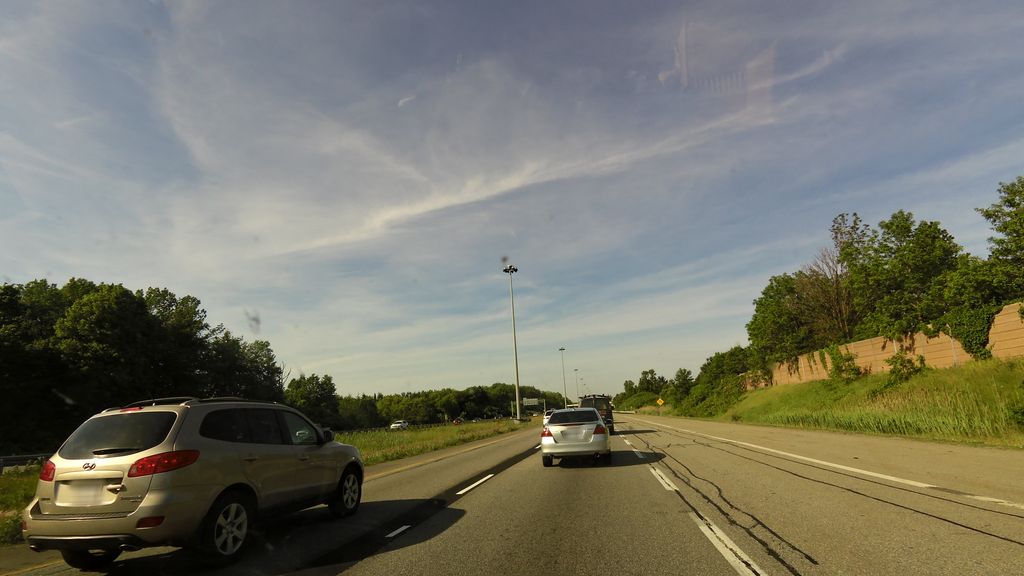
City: hamilton